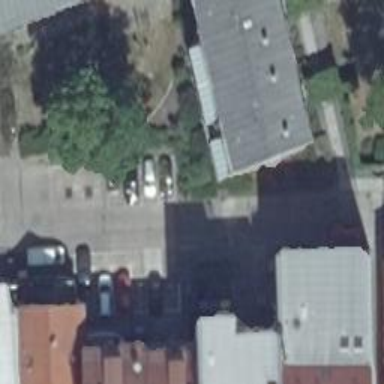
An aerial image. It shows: Parking aisle with concrete plates surface.